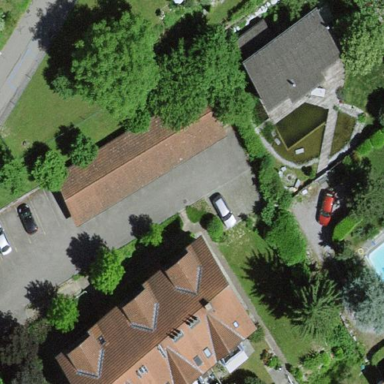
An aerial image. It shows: Garage building.